Question: I'm developing a custom keyboard for iOS 8, and I need to get keyboard language code, i.e "en-US","es-ES" etc. These codes are set in Info.plist file for each extension, in 'NSExtensionAttributes' dictionary (see attached image). How to get programmatically 'NSExtensionAttributes' dictionary?

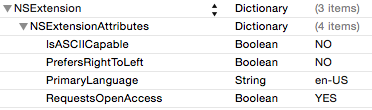
Answer: I've found the following solution:
'''
NSDictionary *infoDict = [[NSBundle mainBundle] infoDictionary];
NSDictionary *extentionDictionary = infoDict[@"NSExtension"];
NSDictionary *extentionAttributesDictionary = extentionDictionary[@"NSExtensionAttributes"];
NSString *languageCode = extentionAttributesDictionary[@"PrimaryLanguage"];
'''